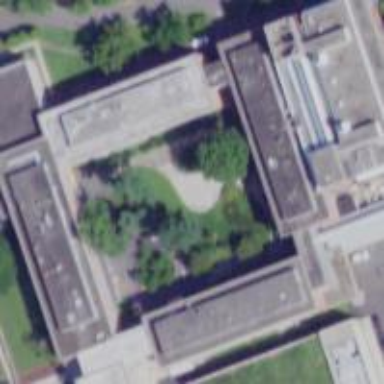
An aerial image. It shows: University building within the campus.